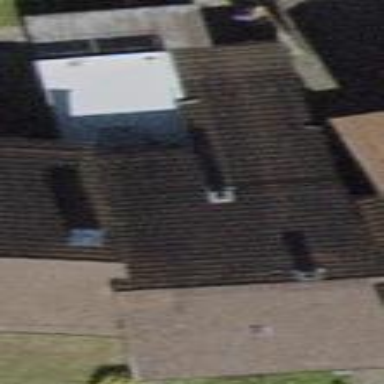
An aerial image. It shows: Building with tile roof.